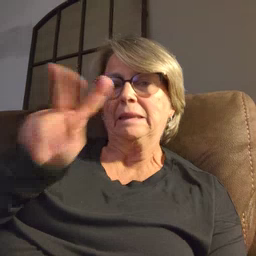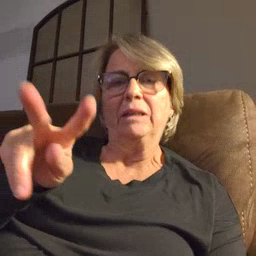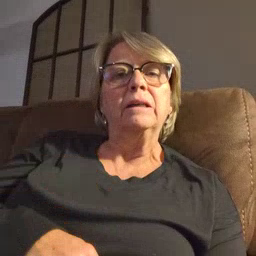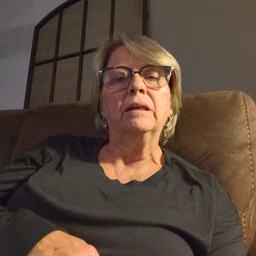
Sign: TV